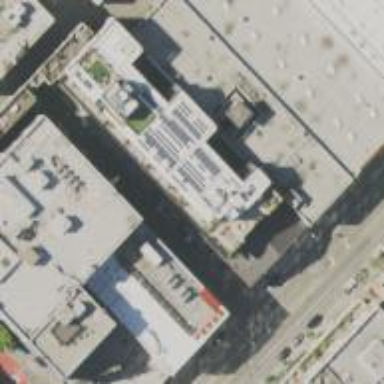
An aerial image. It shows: Building.